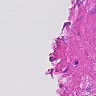
Metastatic tissue present: no